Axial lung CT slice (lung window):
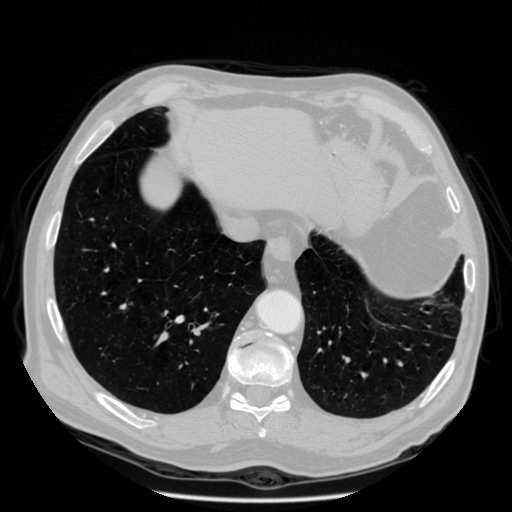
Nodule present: no